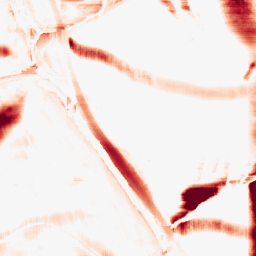
Category: morphological
Decomposition family: morphological_rect
Decomposition parameters: operation: opening
width: 50
height: 20
Upsampling method: regularized
Upsampling parameters: scale: 2
lambda_reg: 0.01
Upsampling scale: 2